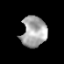
Tissue: prostate
Cell type: T cells
Senescence score: 0.7103
Nuclear area (px): 768
Mean DAPI intensity: 164.182